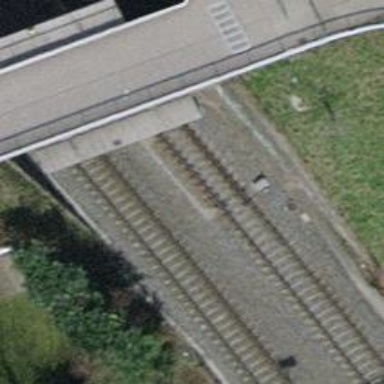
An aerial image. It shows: Single-track electrified railway with contact line.